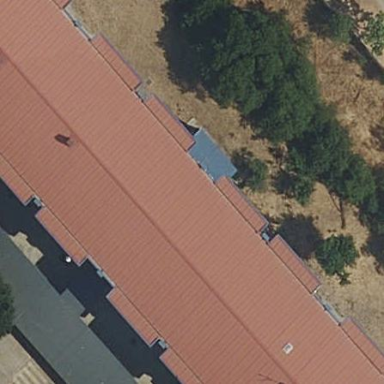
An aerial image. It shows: School building with hipped roof.